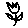
Label: flower